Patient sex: M
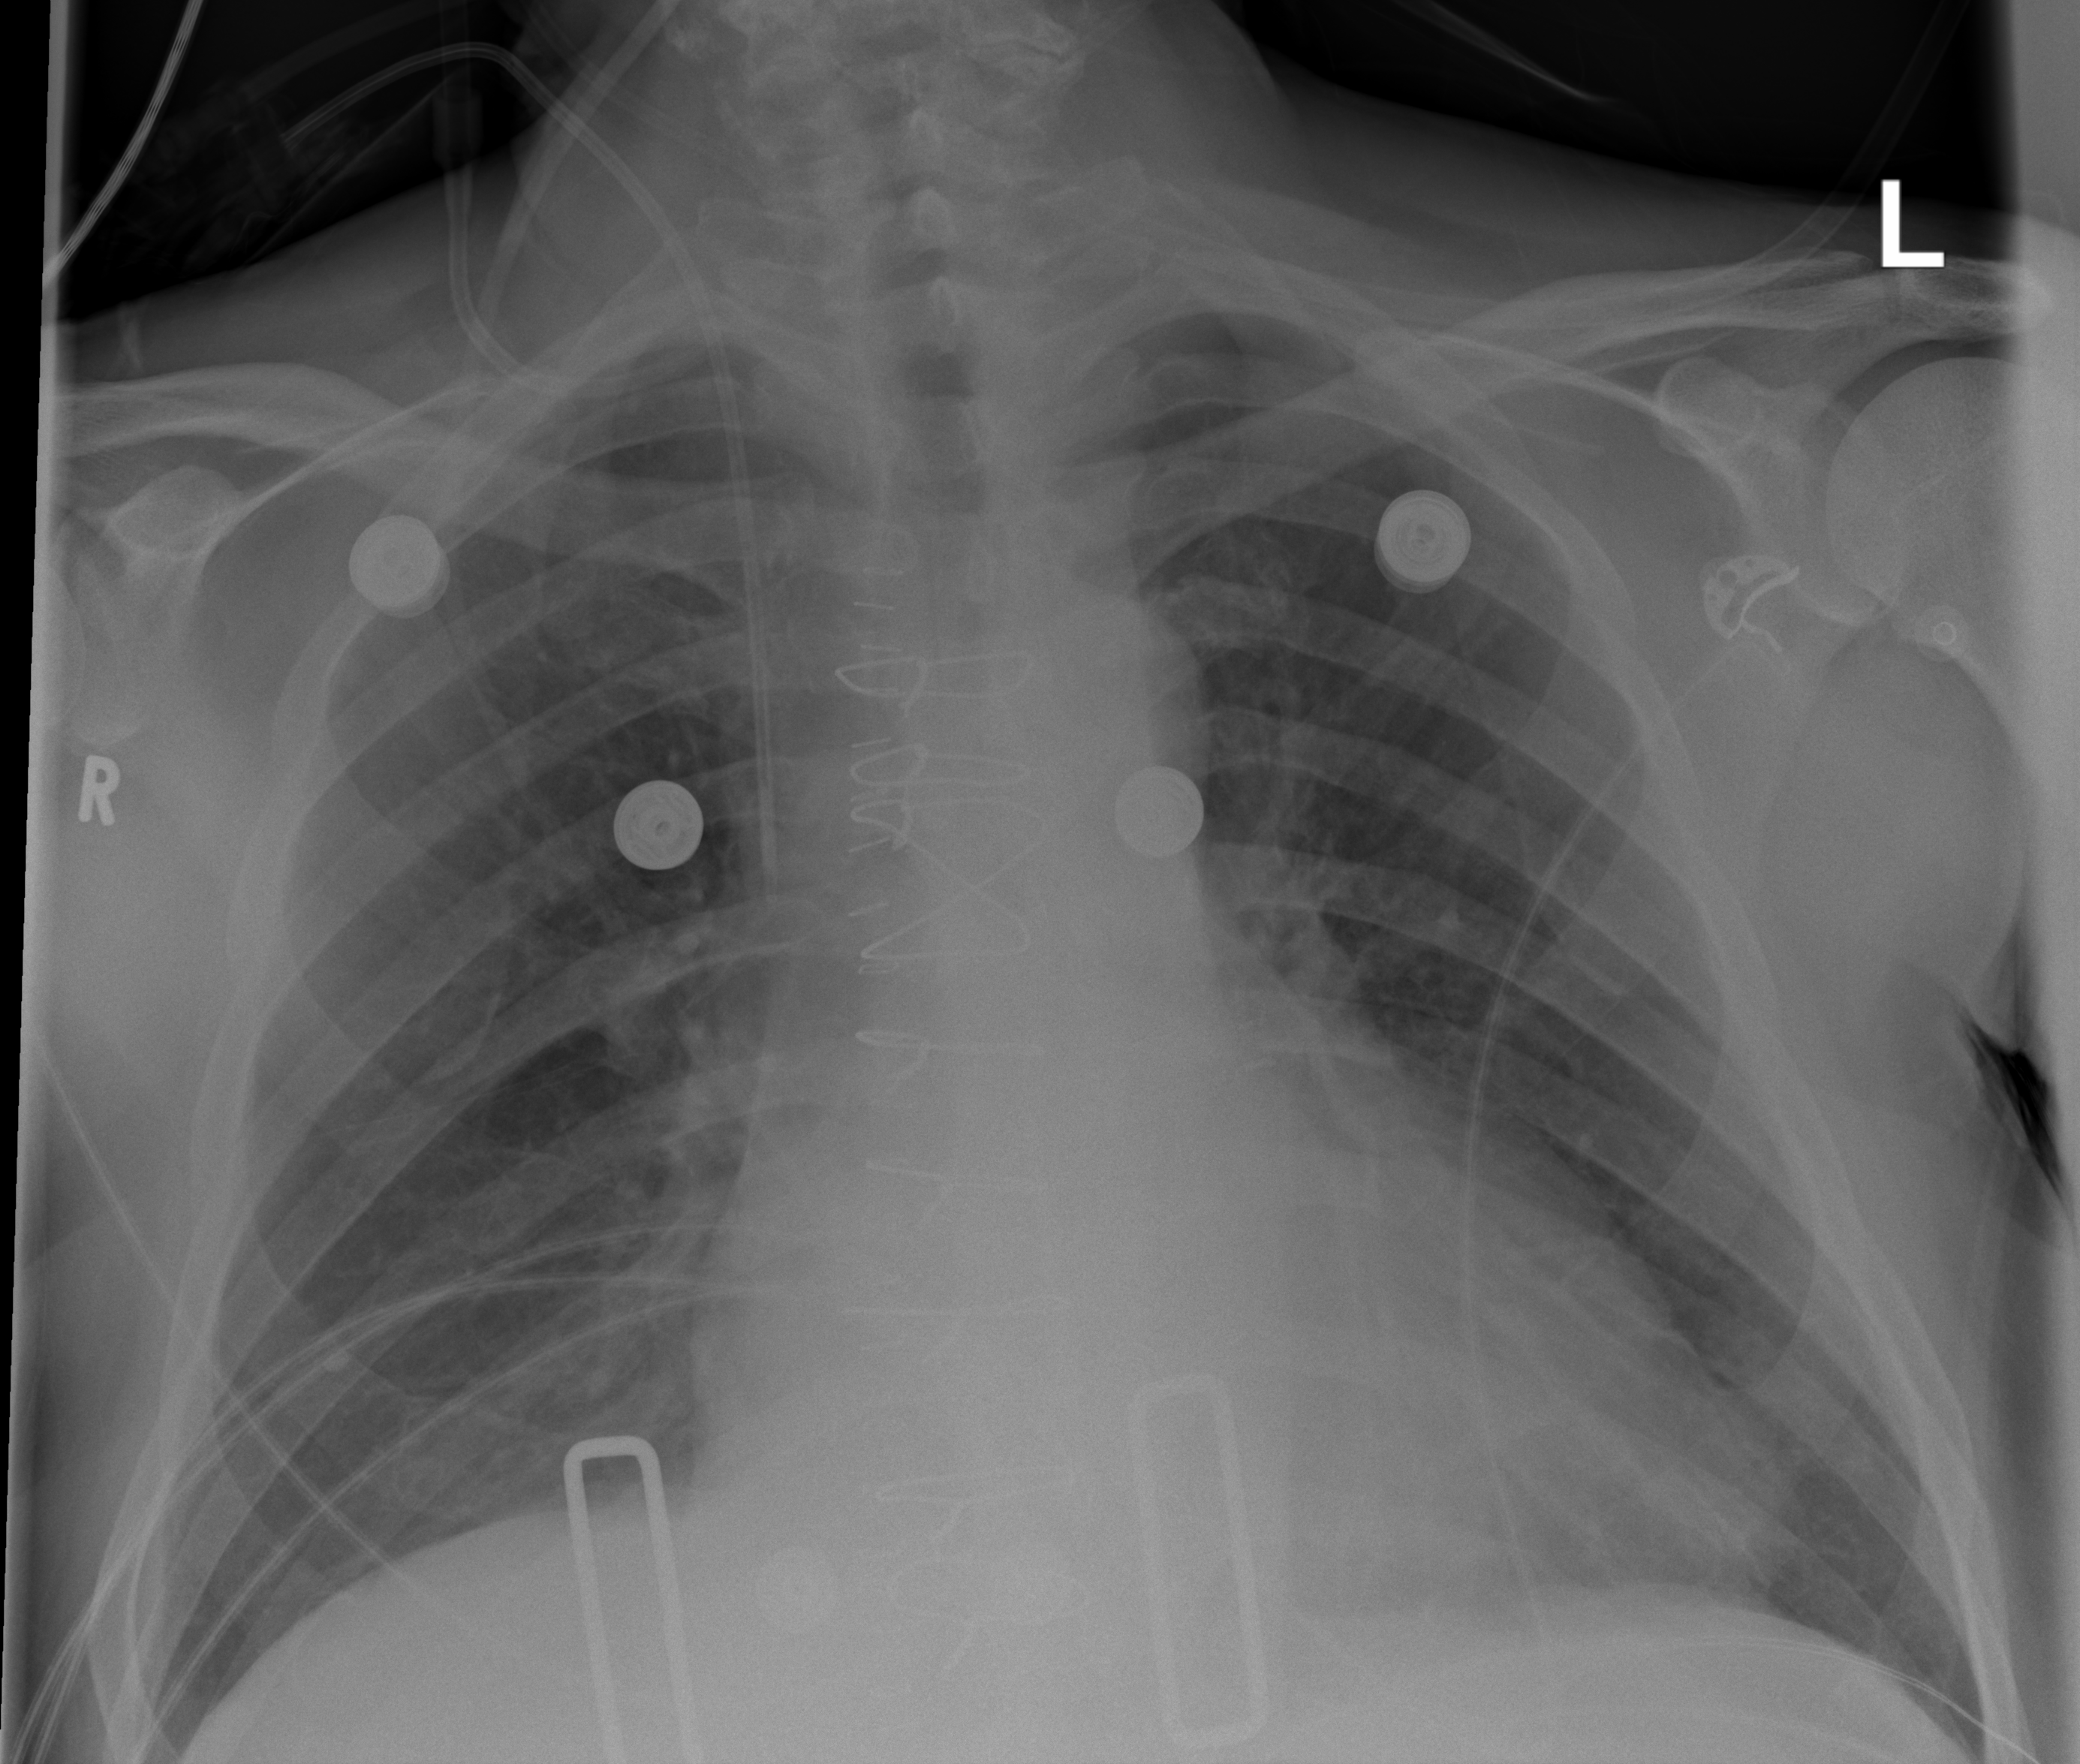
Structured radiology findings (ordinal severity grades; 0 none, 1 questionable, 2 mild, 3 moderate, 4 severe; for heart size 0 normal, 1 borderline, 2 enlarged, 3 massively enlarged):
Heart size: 2
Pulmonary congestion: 0
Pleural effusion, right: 0
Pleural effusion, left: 0
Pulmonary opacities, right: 1
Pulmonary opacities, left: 0
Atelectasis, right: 0
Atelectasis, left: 0